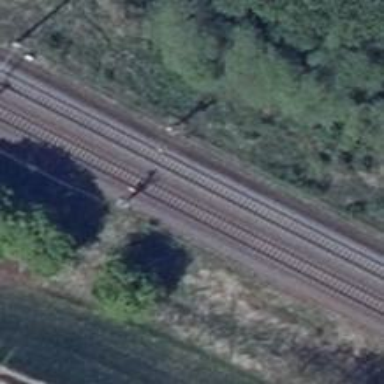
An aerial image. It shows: Railway signal.